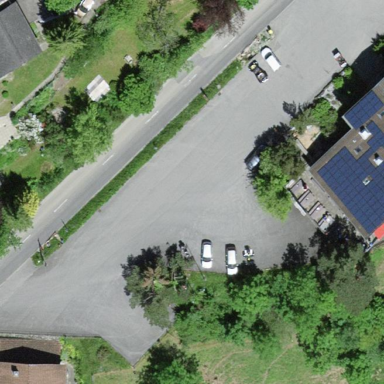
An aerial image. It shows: Parking area.